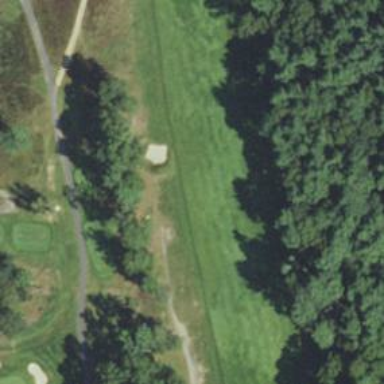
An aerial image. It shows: View of golf hole.